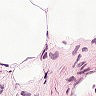
Metastatic tissue present: no